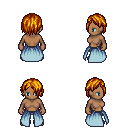
a pixel art fantasy rpg character, female body template, human, dark skin, overskirt, teal pants, dark blonde bangs hairstyle, brown shoes, four views (front, back, left, right), 2x2 character sprite sheet, small pixel art, hard edges, no anti-aliasing